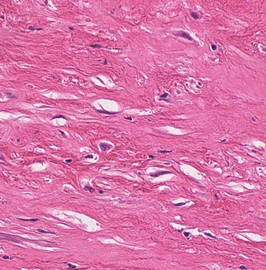
Tumor epithelial tissue: no
Tumor-associated stroma tissue: yes
Normal tissue: no